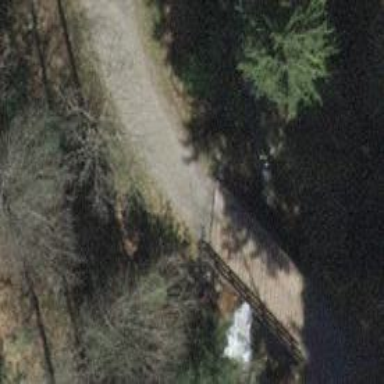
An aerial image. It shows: Track road with metal grid surface on bridge with Grade 1 track type.